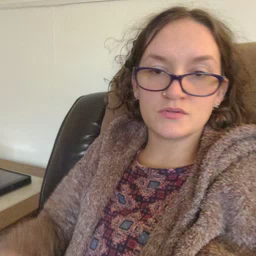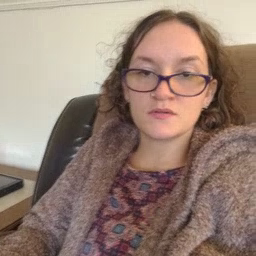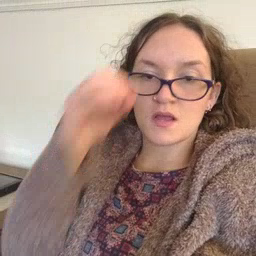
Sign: owl